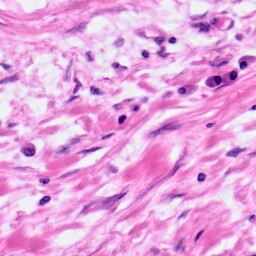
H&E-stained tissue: Pancreatic